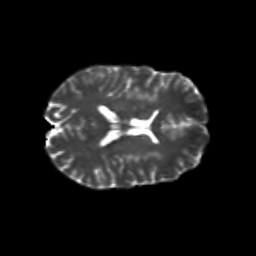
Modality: T2w
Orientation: axial
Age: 38
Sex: male
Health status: healthy
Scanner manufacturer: siemens
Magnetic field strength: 3 T
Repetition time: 10.8 s
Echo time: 0.082 s